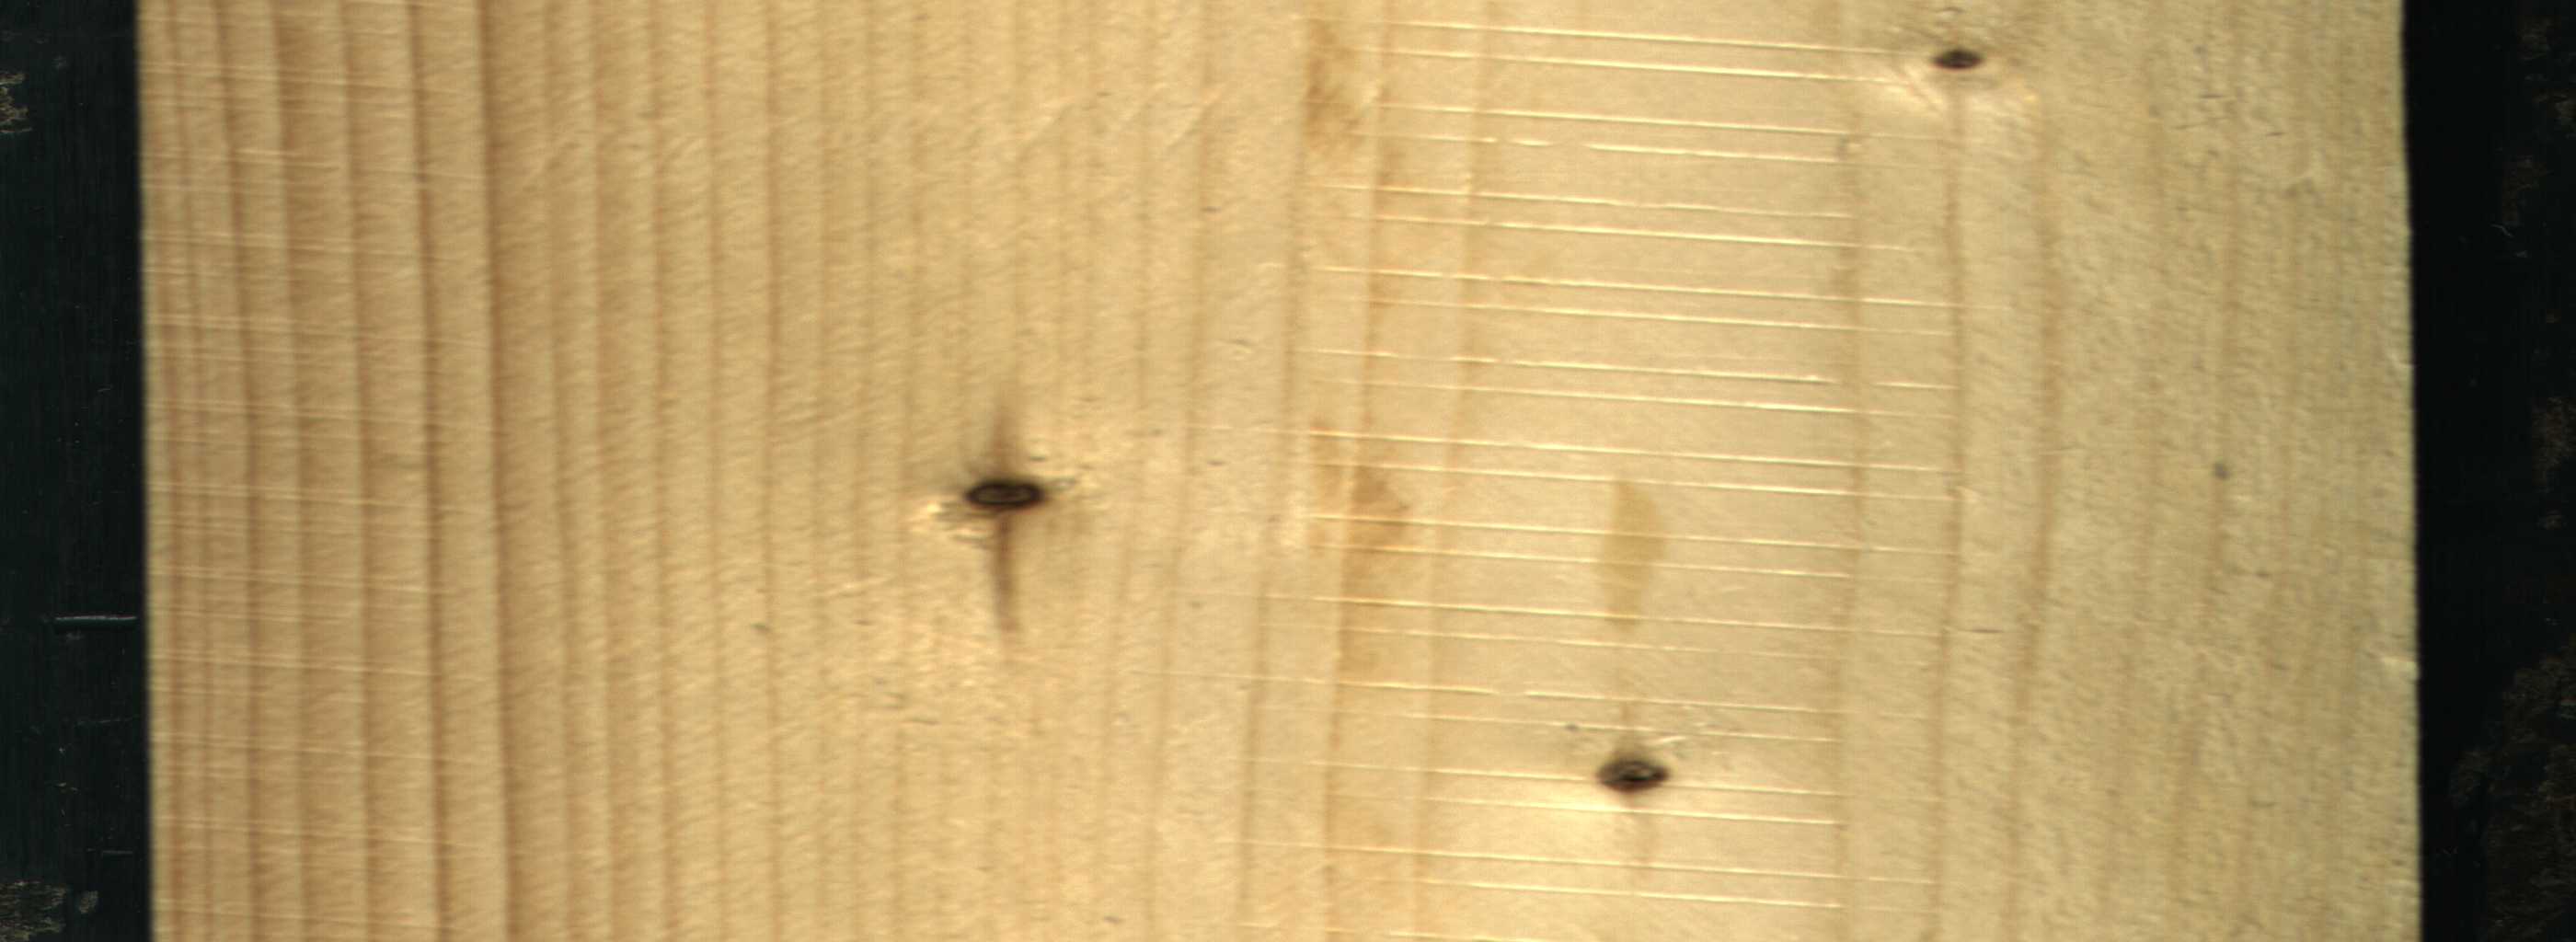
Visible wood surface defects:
Dead_Knot
Dead_Knot
Live_Knot